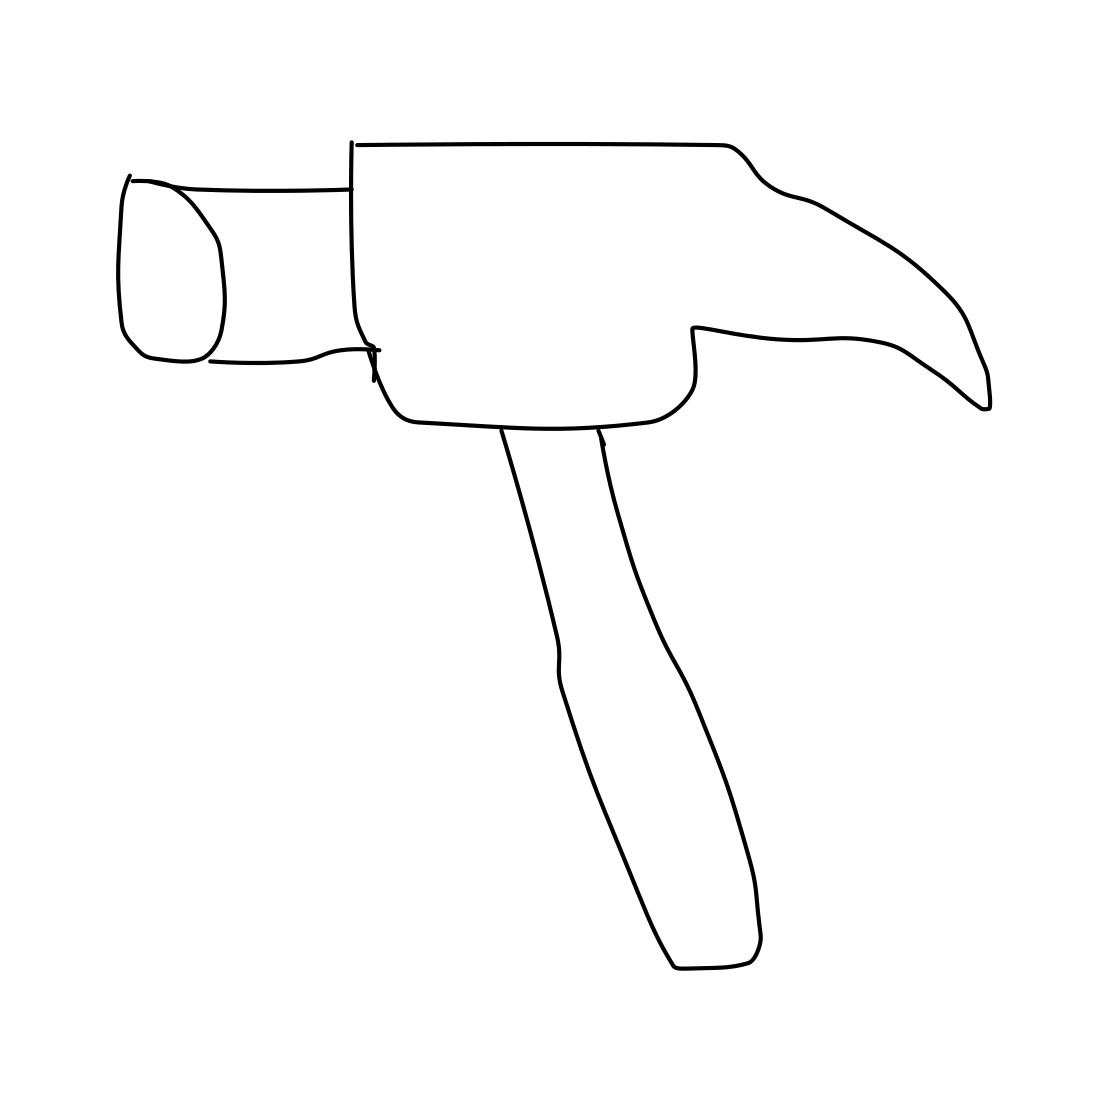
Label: hammer